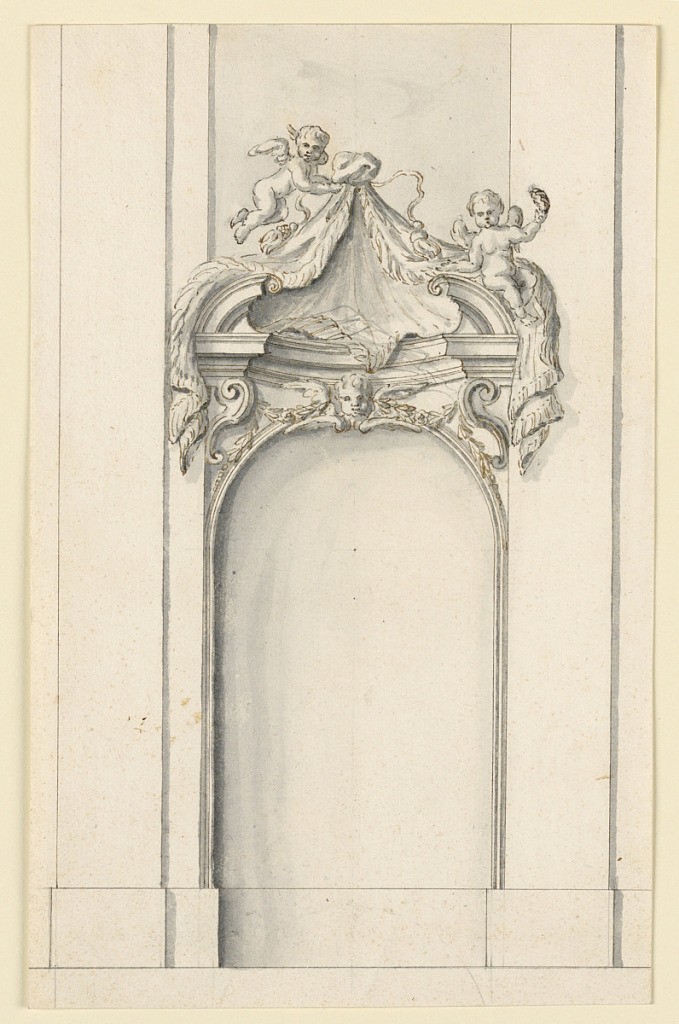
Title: Decoration of the Top of a Niche
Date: ca. 1750
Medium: Pen, brown ink, Chinese black washes, and traces of graphite
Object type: Drawing
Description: A cherub is over the center of the niche. Convex entablature with broken pediment. A putto holds an ermine mantling. Another putto seated upon a cornice raises a wreath.